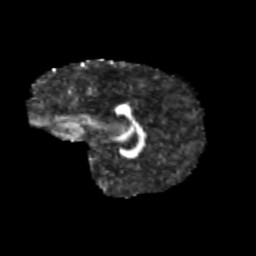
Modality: FA
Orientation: sagittal
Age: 11
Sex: female
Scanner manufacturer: siemens
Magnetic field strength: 3 T
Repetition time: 3.8 s
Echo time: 0.07 s